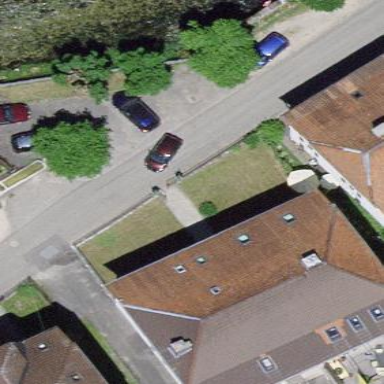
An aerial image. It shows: Residential building.